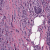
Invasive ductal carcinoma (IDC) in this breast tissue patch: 1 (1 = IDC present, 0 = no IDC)